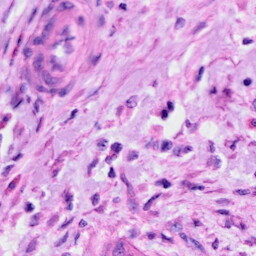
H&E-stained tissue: Cervix